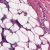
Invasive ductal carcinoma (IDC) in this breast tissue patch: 0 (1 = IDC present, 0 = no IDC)